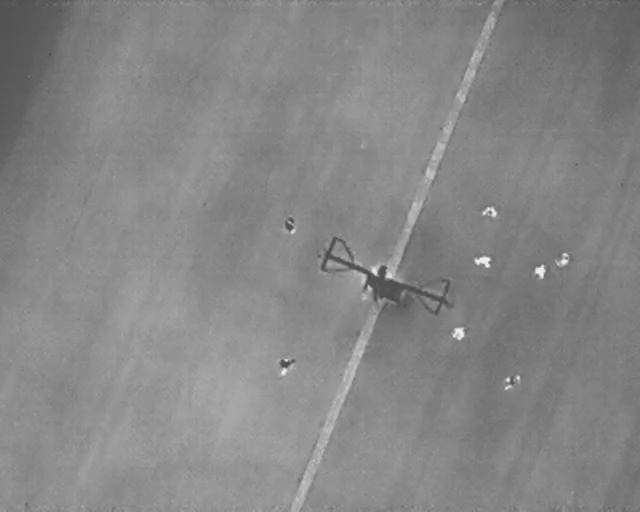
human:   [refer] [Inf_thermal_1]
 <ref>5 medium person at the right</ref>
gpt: <box>[[75, 39, 77, 42, 2], [70, 63, 72, 66, 2], [74, 49, 76, 52, 2], [82, 51, 85, 54, 2], [86, 49, 89, 52, 2]]</box>